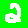
Digit: 2